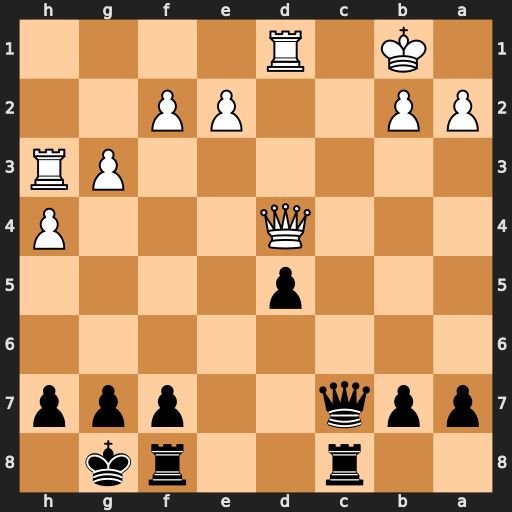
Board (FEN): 2r2rk1/ppq2ppp/8/3p4/3Q3P/6PR/PP2PP2/1K1R4
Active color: b
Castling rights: -
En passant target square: -
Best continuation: Qc2+ Ka1 Qc1+ Rxc1 Rxc1#